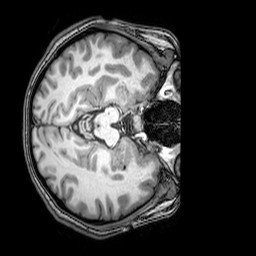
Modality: T1w
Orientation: axial
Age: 31
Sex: female
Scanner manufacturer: philips
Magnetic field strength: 3 T
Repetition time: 0.008113 s
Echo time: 0.003709 s